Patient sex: M
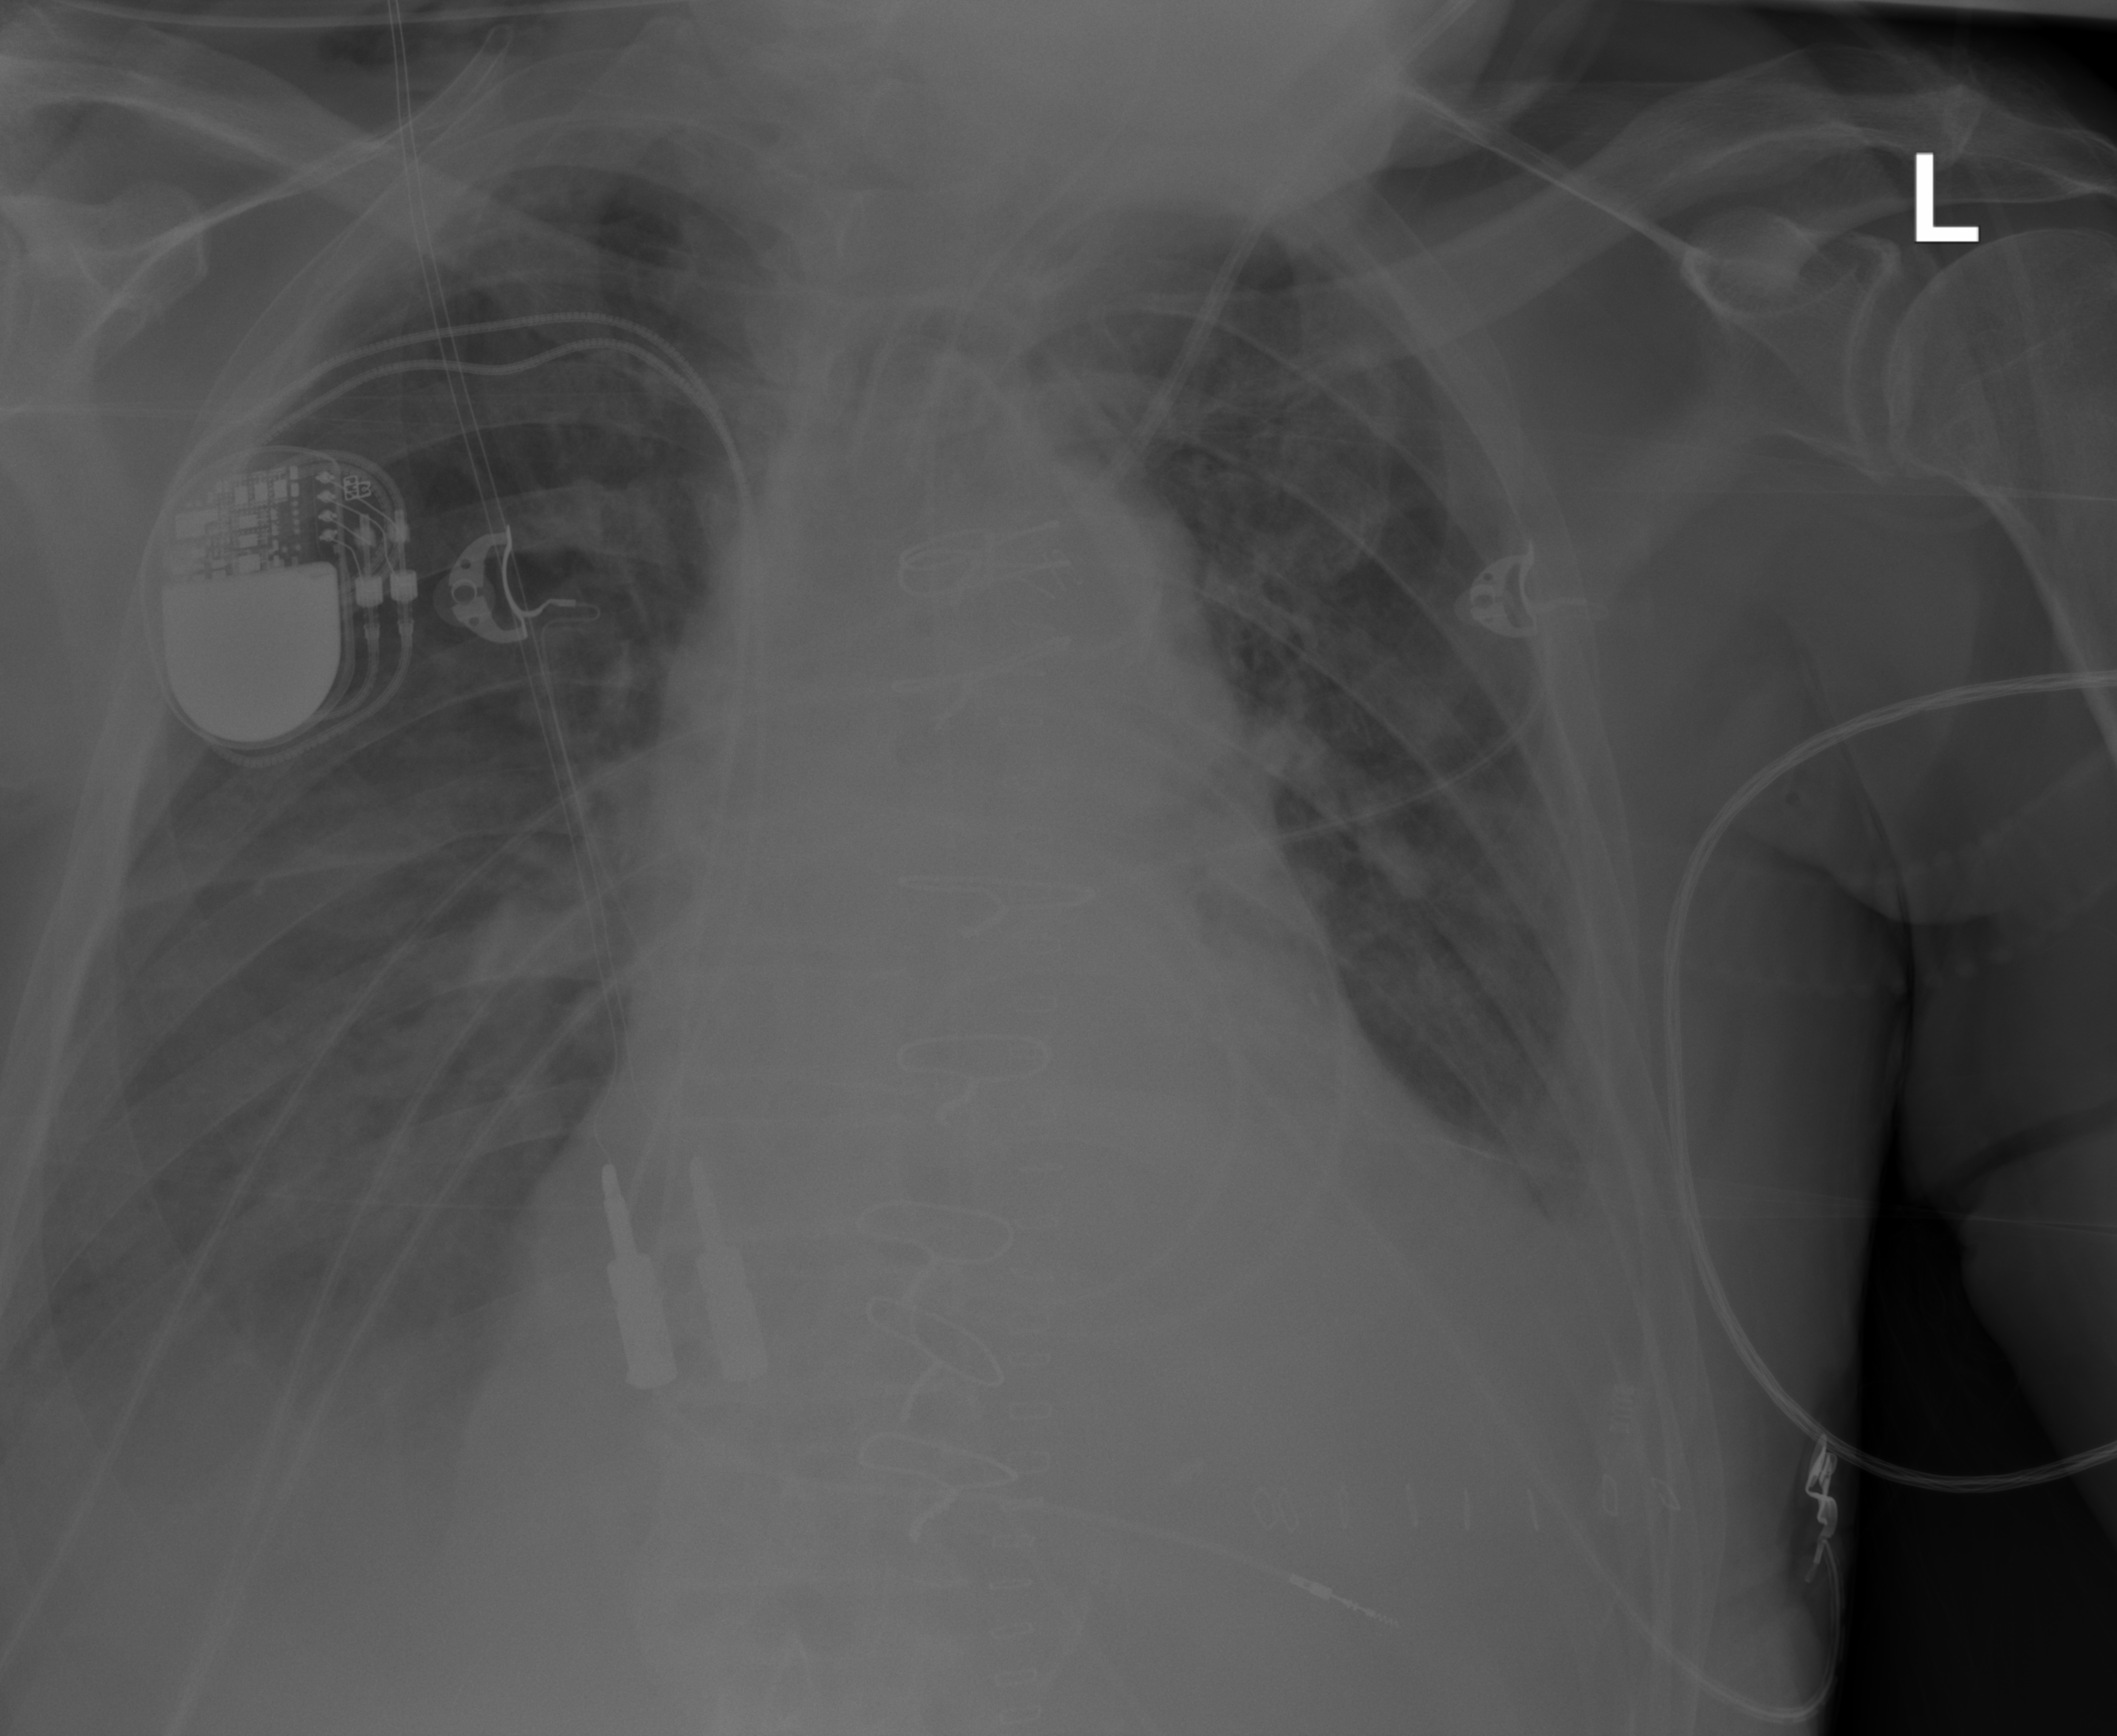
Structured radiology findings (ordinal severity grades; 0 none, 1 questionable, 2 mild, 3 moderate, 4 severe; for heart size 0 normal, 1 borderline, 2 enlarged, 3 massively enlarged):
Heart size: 2
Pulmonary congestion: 2
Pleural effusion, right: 3
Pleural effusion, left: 0
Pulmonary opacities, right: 2
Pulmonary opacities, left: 2
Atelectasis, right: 2
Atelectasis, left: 2